Question: I've trying to set an image to use all the space in the screen but no matter what I try, it always leave the left side blank and only set the new size to the right. The image is not in the HTML file it's set only in css as background.
Here is the html and css snippet'
'''
<section class='eg-main_image'>
<h1 class="eg-text-white">lorem ipsum</h1>
<h1 class="eg-text-white">lorem ipsum</h1>
<h4 class="eg-text-white">lorem lorem lorem</h4>
</section>
'''
'''
.eg-main_image{
height: 400px;
width: 100%;
position: relative;
display: block;
text-align: center;
padding-top: 100px;
color: white;
overflow: hidden;
background: #C04848; /* fallback for old browsers */
background: linear-gradient(rgb(33,55,107,0.7), rgb(24,86,180,0.2)), url("../images/pictures/other.jpg");
background: linear-gradient(rgb(33,55,107,0.7), rgb(31,76,144,0.2)), url("../images/pictures/self.jpg");
background-size: cover;
background-repeat: no-repeat;
-webkit-mask-image:-webkit-gradient(linear, left top, left bottom, from(rgba(0,0,0,1)), to(rgba(0,0,0,0)));
mask-image: linear-gradient(to bottom, rgba(0,0,0,1), rgba(0,0,0,0));
}
'''
The closest I got from succeded was using 'left: -65%' and 'width: 100vw;' but does not get responsive, also tried to use 'background-position: 100% 100%;' and still does not work. What I want to do is to fill the background layer with the image using all the screen's width but being responsive. I will drop a picture for you can see exactly what i'm doing and what i'm trying to do.
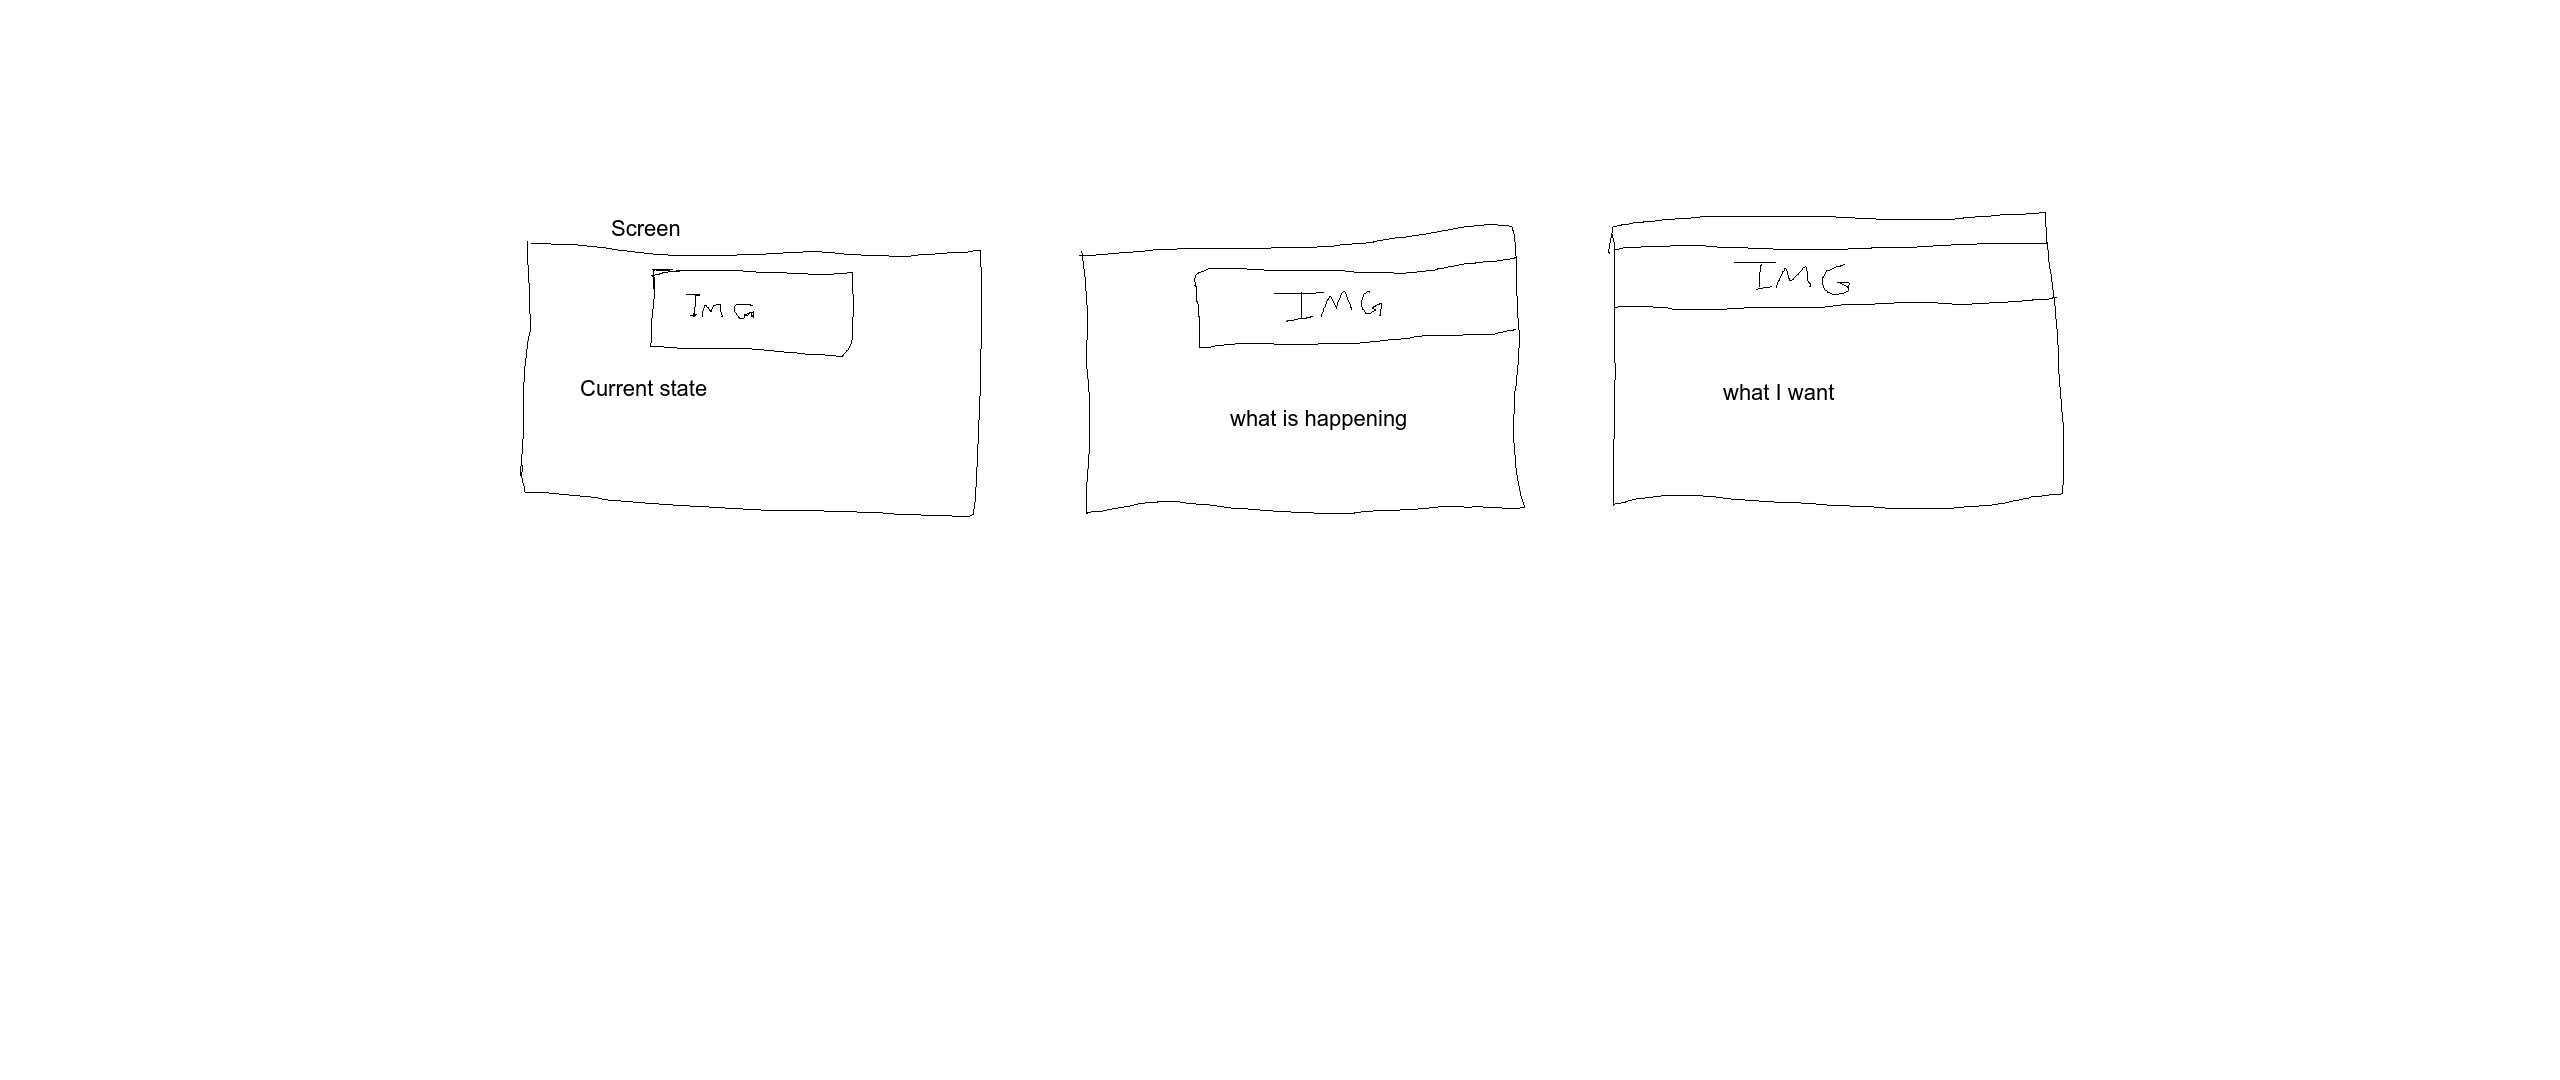
Answer: Background / Background-image covers only the area which is occupied by the element (in your case its section tag with eg-main_image class).
Can you please add a screenshot of inspecting this section tag?
Because it's not clear from the given code how much width this section is occupying
Make sure all the parent tags of this section tag also have width 100%
Add these background styles in .eg-main_image:before OR .eg-main_image:after Pseudo elements, and then you can position this pseudo element absolute and have required width. Hope this makes sense :)